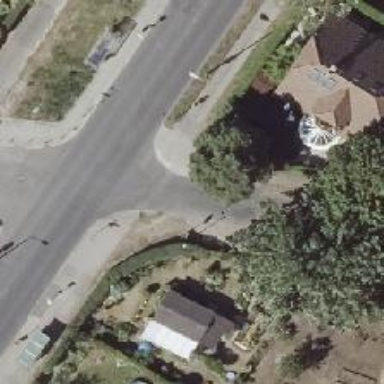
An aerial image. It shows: Unmarked crossing on the road.